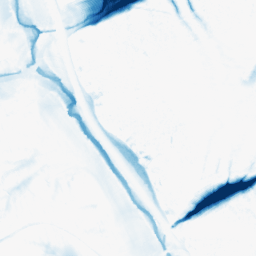
Category: morphological
Decomposition family: morphological
Decomposition parameters: operation: closing
size: 20
Upsampling method: quadratic
Upsampling parameters: scale: 2
Upsampling scale: 2